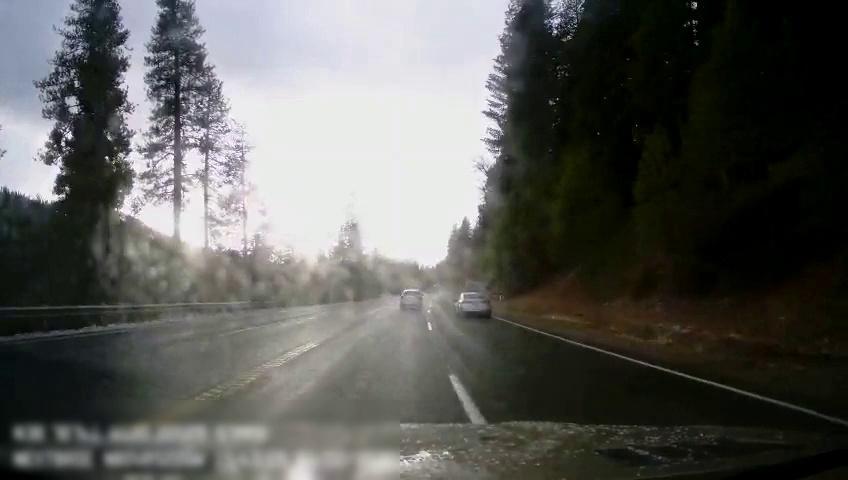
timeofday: Day
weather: Sunny
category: Drivable Space
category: Vehicles | Car
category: Vehicles | SUV
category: Lanes | Current Lane
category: Lanes | Alternate Lane
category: Lanes | Current Lane
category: Lanes | Opposite Lane
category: Lanes | Opposite Lane
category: Lanes | Opposite Lane